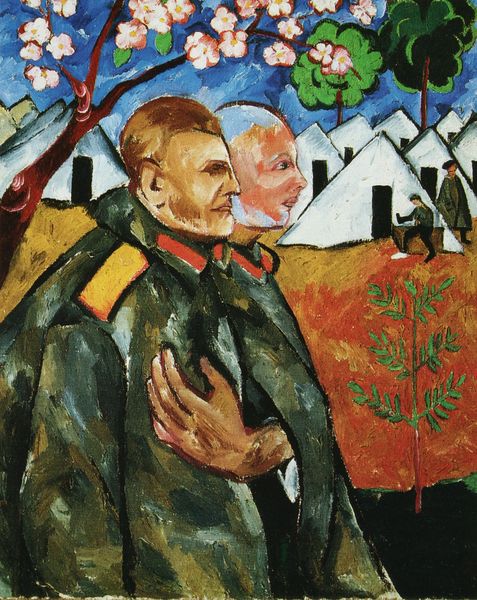
Titel: Bildnis von Michail Larionow und seinem Gruppenleitenden
Künstler: Natalia Gontscharowa
Standort: St. Petersburg
Institution: Russisches Museum
Schlagwörter: baum, blau, hand, himmel, mann, umhang, weiß, wolken, bäume, gelb, grün, bunt, männer, orange, schwarz, tür, blüte, blüten, rot, wolke, malerei, bart, jacke, ast, häuser, mantel, türen, moderne, soldaten, tor, eingang, militär, uniform, soldat, flecken, zeltlager, kirschbaum, zelte, lager, rot blau, feldlager, uniformjacke